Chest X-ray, PA view. Patient: 48 years old, sex F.
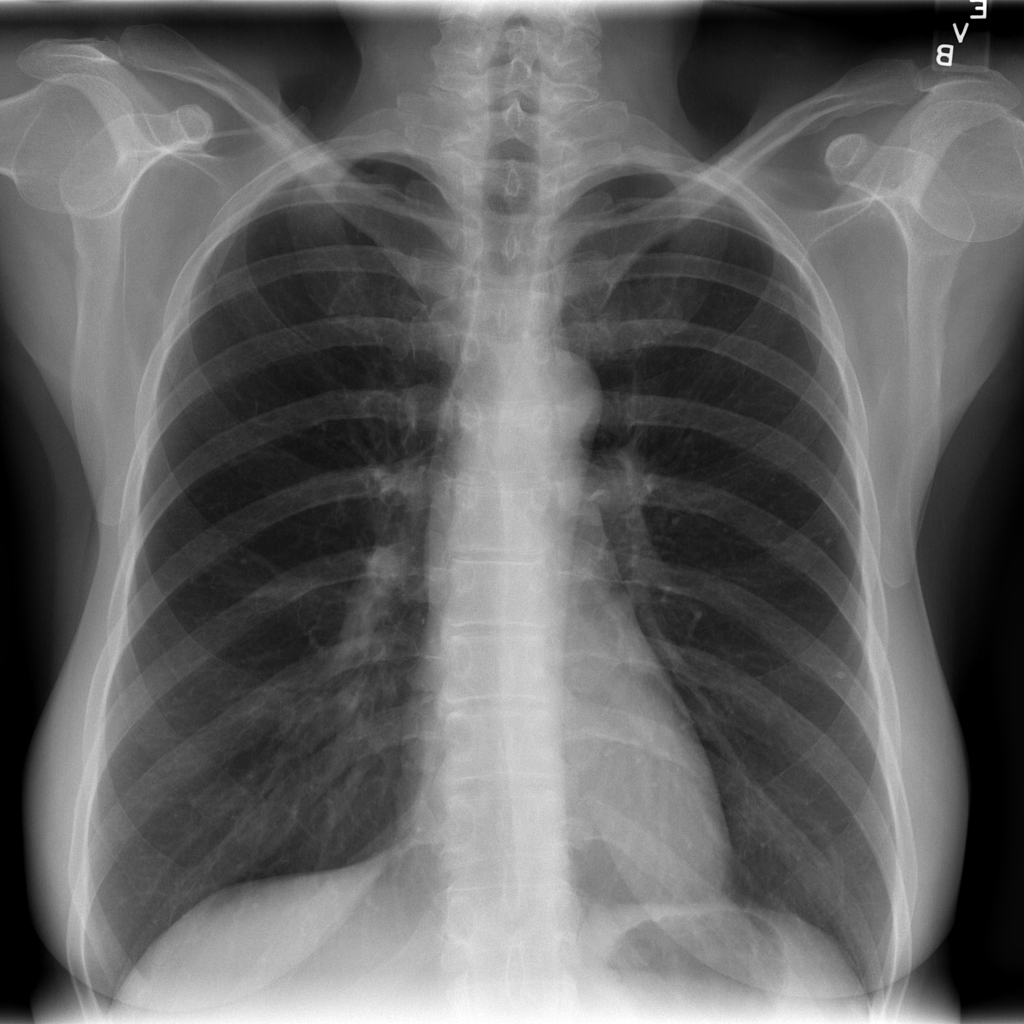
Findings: Nodule